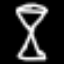
Label: hourglass